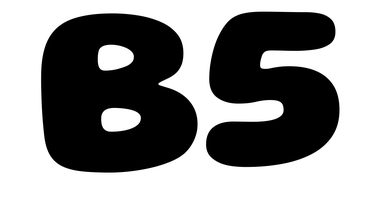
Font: Gluten_ExtraBold